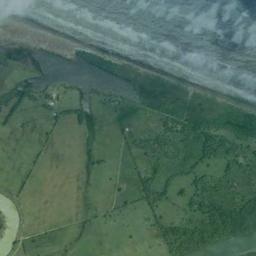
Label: beach